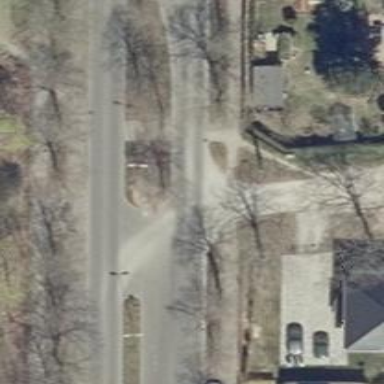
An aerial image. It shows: Unmarked footway crossing with central island.